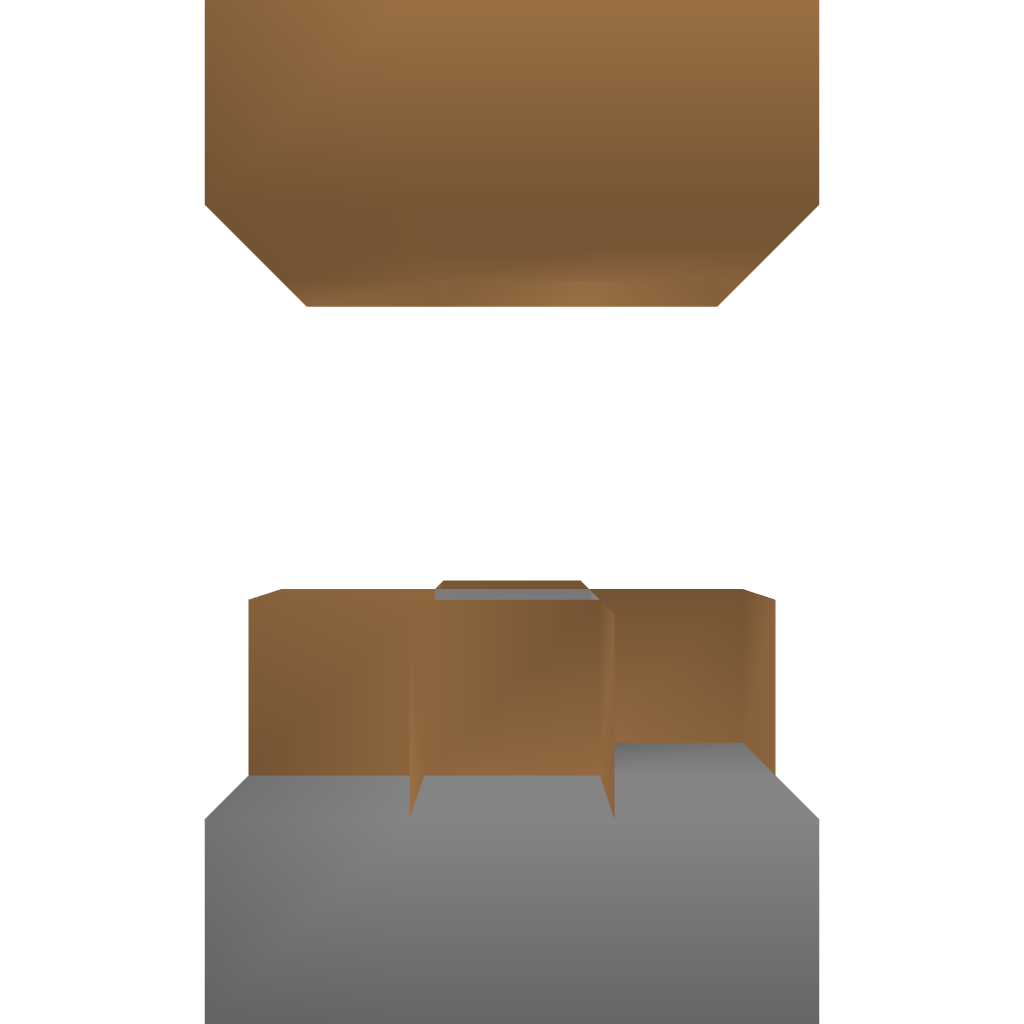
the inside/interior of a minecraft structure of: Herobrine's Well